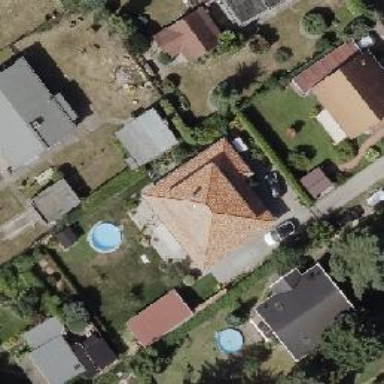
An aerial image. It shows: Building with pyramidal roof shape.